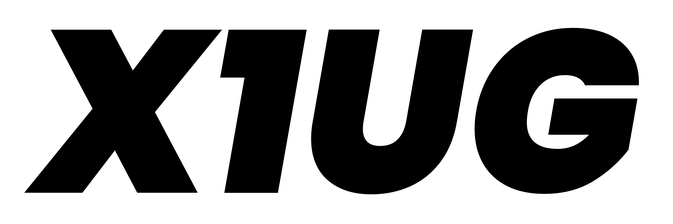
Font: Poppins-BlackItalic